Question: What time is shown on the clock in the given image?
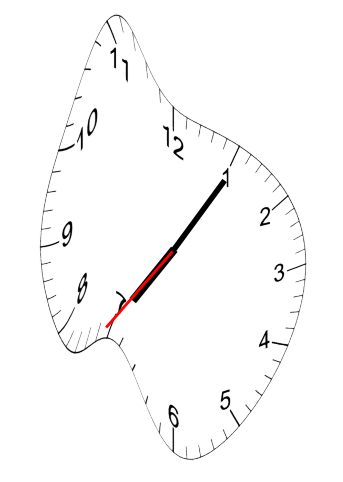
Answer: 07:05:36